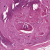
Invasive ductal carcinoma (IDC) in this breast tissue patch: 0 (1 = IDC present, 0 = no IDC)